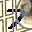
Label: 7